Question: So I have this matrix <URL>.
This is a sparse matrix, in that, most of its entries are 0. When I do an imagesc(blah), I get the following image:

Clearly this is worthless because I cannot clearly see the non-zero elements. I have tried playing around with the color scaling, but to no avail.
Anyway, I was wondering if there might be a nicer way to be able to visualize this matrix in MATLAB somehow? I am designing an algorithm and would like to be able to see certain things int teh matrix.
Thanks!
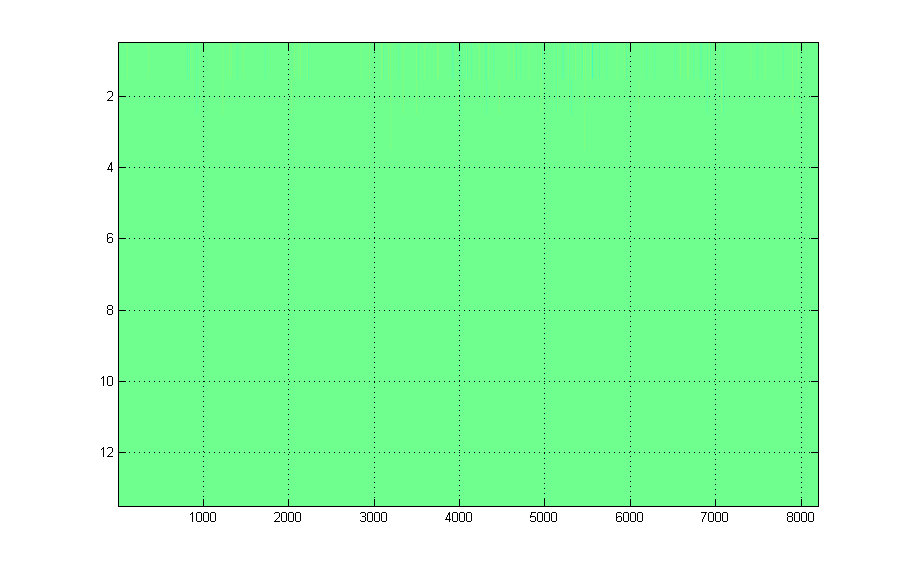
Answer: Try <URL>; it's intended for exactly that.
The problem is that 'spy' makes the axes equal, and your data is 13 x 8198, so the first axis is almost invisible compared to the second one. <URL> can fix that.
'''
>> spy(blah)
>> daspect([400 1 1])
'''

---
'spy' doesn't have an option to plot differently by signs. One option would be to edit the source to add that capability (it's implemented in matlab, and you can get the source by running 'edit spy'). An easier hack, though, is to just spy the positive and negative parts separately:
'''
>> daspect([400 1 1]);
>> hold on;
>> spy(max(blah, 0), 'b');
>> spy(min(blah, 0), 'r');
'''

This has the unfortunate side effect of making places where positives and negatives are close together appear dominated by the second one plotted, here the negatives (e.g. in the top rows of your matrix). I'm not sure what to do about that other than maybe fiddling with marker sizes. You could of course do it in both orders and compare.